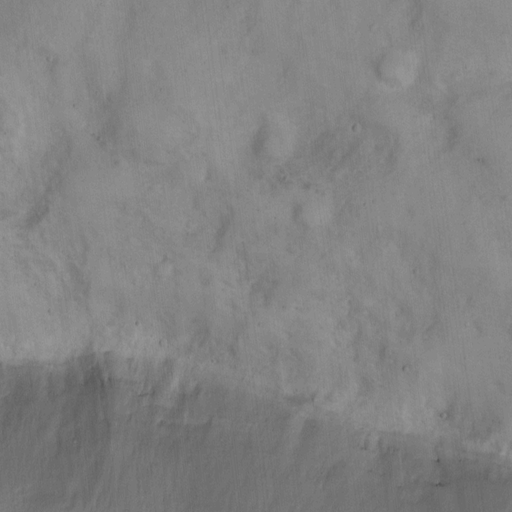
Classes present: Background